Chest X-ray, PA view. Patient: 38 years old, sex M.
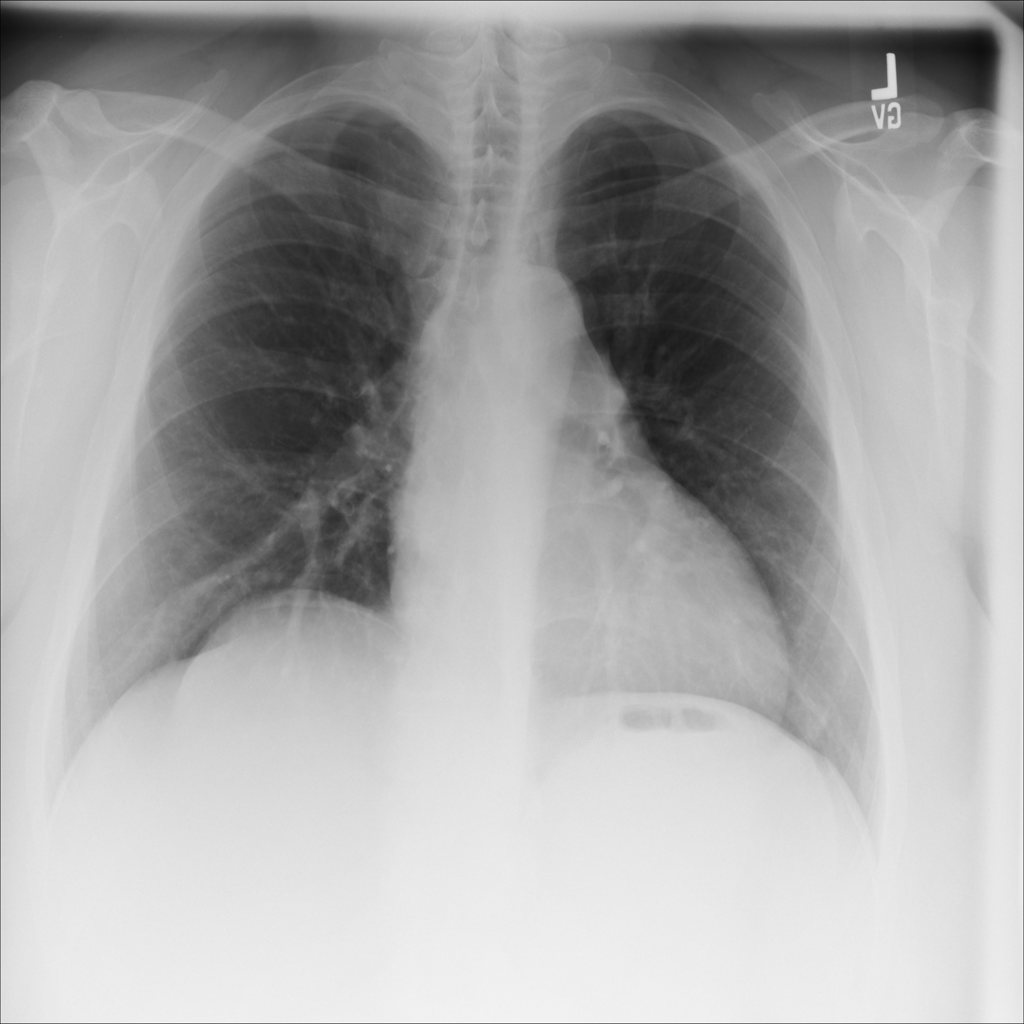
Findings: No Finding